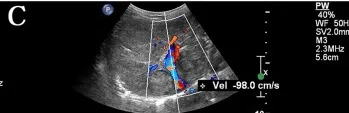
Abdominal ultrasound and contrast-enhanced computed tomography (CT) were performed before interventional therapy. Color Doppler ultrasound image confirmed PV flow toward IVC, with a flow velocity of 98 cm/s in the shunt.
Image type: radiology (ultrasound)